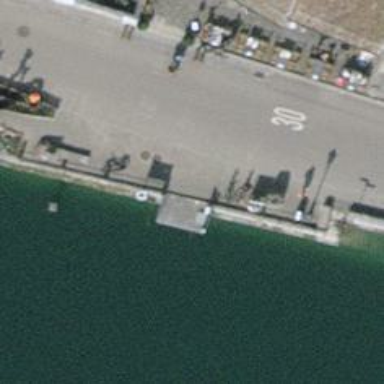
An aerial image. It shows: Ferry terminal.